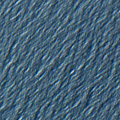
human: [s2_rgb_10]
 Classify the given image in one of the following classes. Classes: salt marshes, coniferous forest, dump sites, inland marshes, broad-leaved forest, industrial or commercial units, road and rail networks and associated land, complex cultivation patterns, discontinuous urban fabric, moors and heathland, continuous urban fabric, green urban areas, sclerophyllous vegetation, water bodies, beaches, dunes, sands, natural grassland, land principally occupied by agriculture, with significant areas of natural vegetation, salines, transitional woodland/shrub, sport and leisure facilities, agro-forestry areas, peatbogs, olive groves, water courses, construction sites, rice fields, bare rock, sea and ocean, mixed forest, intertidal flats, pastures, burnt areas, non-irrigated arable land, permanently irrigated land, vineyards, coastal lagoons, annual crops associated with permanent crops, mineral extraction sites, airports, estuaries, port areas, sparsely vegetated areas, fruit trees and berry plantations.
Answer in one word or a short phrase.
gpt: sea and ocean